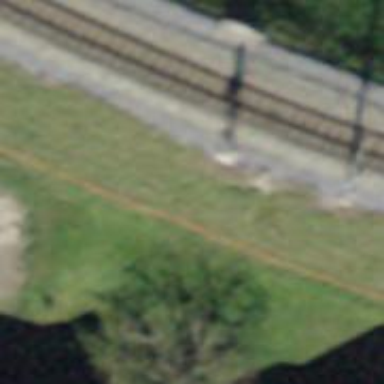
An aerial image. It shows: Railway signal.